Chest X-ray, PA view. Patient: 50 years old, sex M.
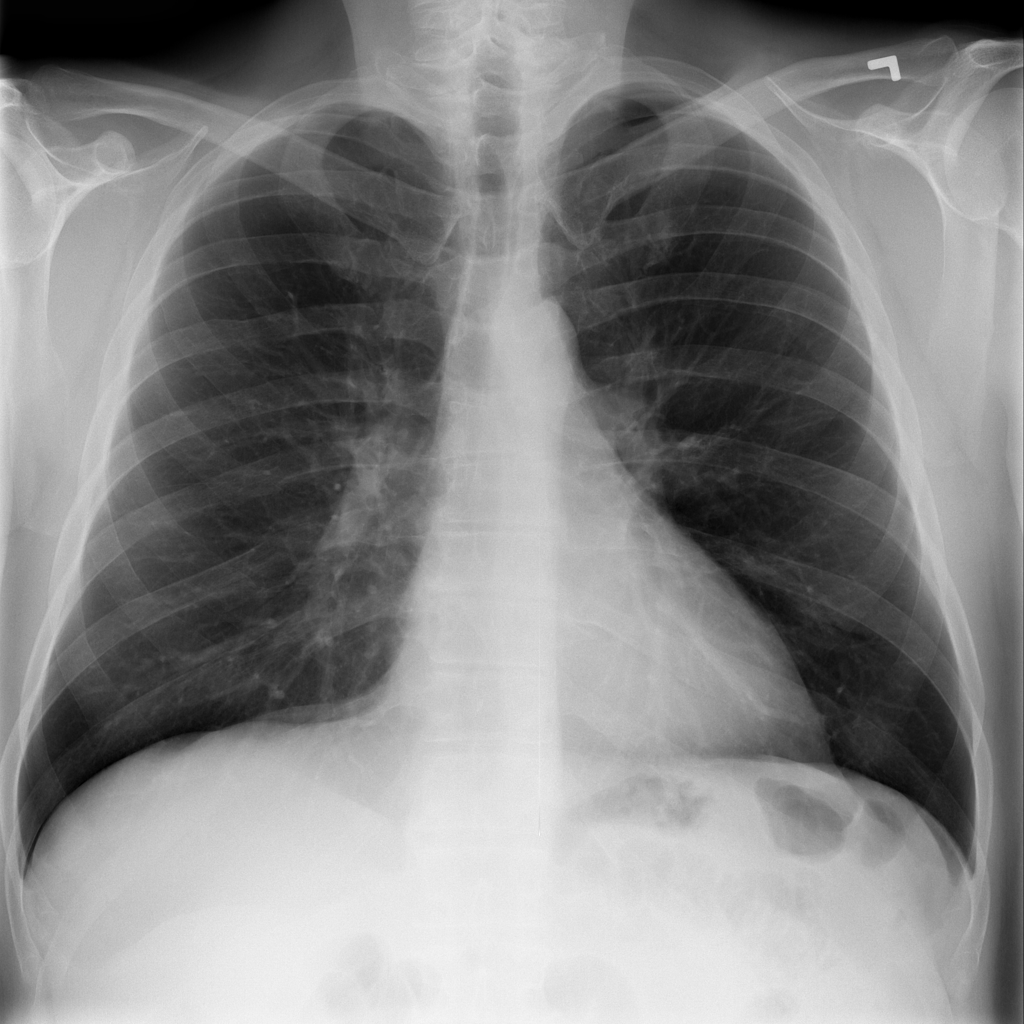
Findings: No Finding